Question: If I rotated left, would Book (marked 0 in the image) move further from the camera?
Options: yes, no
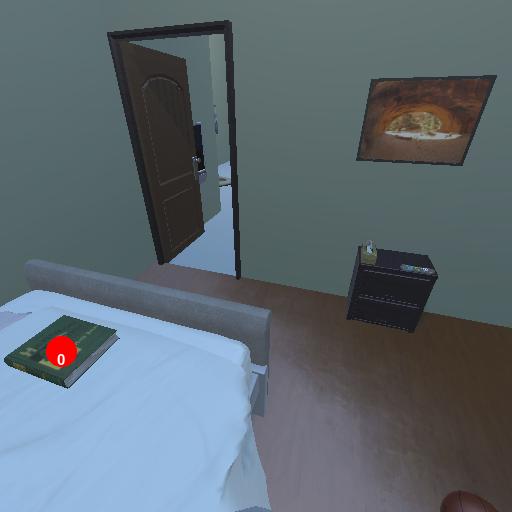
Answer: yes